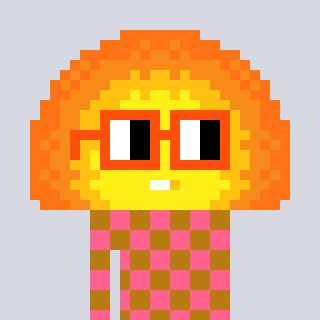
a pixel art character with square orange glasses, a sunset-shaped head and a gold-colored body on a cool background